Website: bh-photo
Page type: newsletter-management
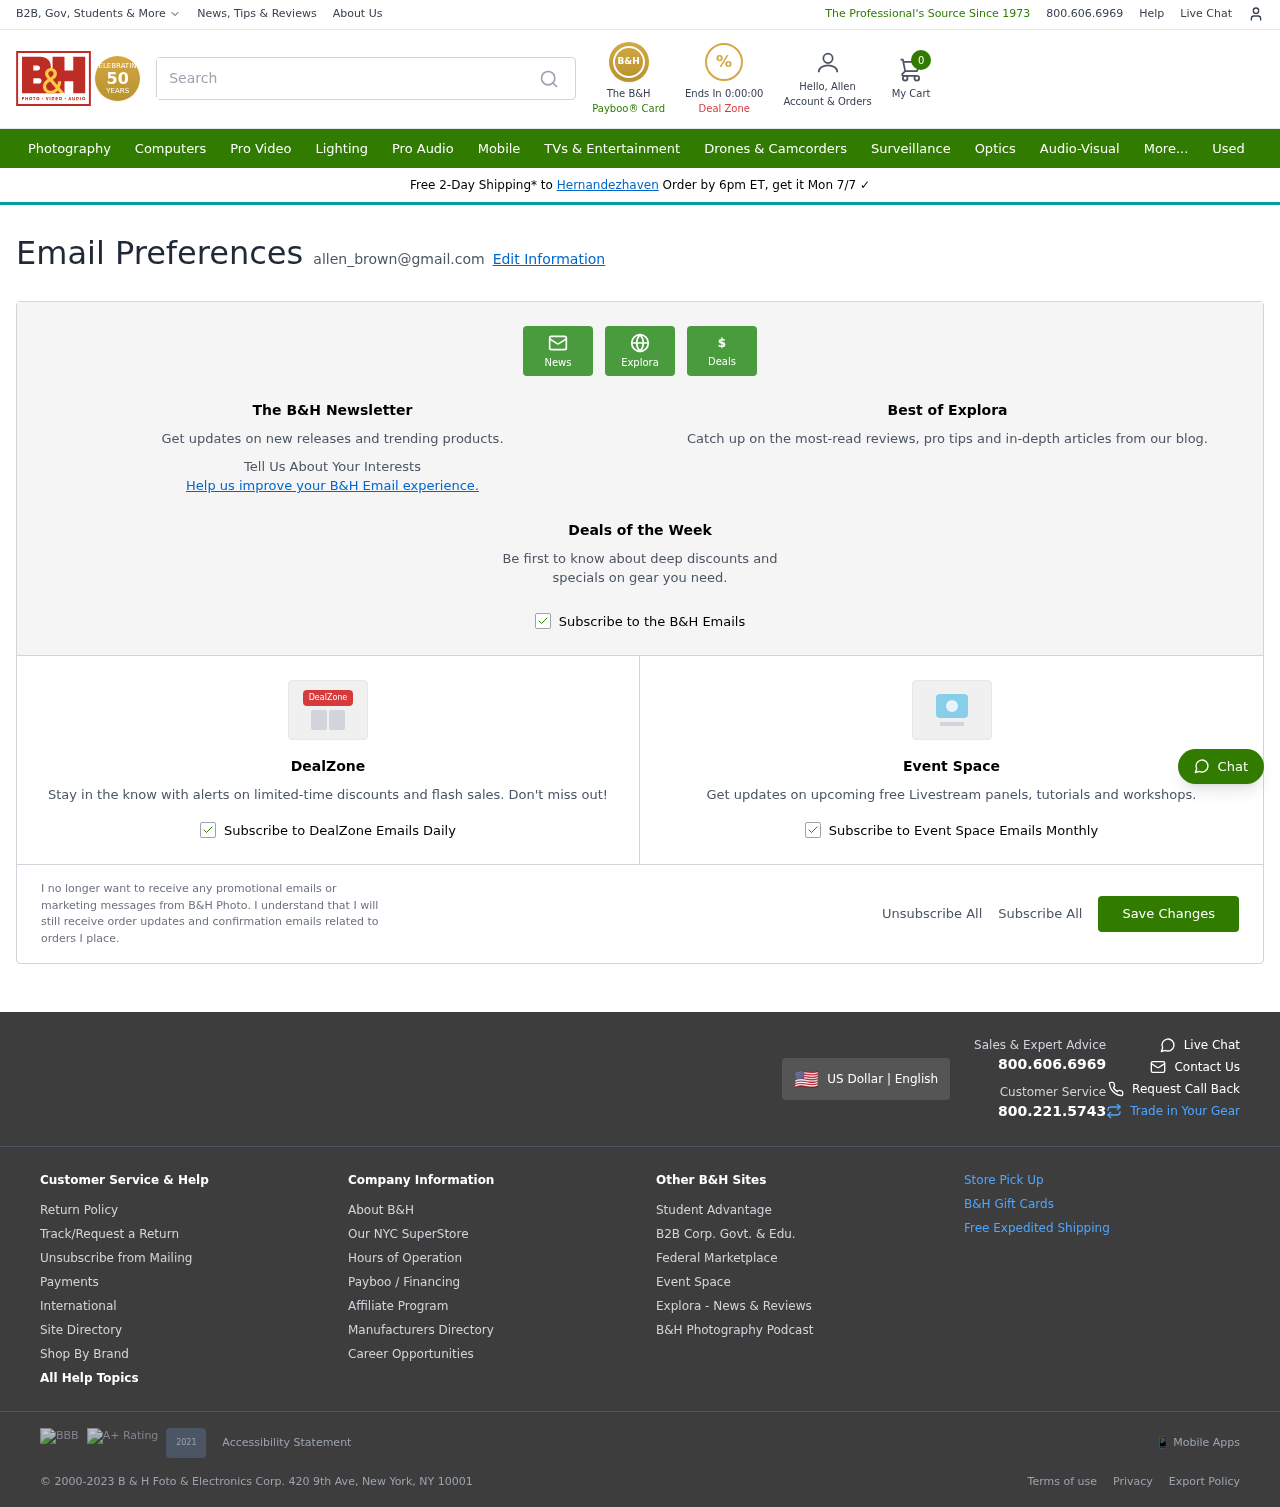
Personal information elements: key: PII_CITY
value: Hernandezhaven
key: PII_EMAIL
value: allen_brown@gmail.com
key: PII_FIRSTNAME
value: Allen
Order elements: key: ORDER_DEAL_END
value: Ends In 0:00:00
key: ORDER_NUM_ITEMS
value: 0
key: ORDER_DELIVERY_DATE
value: Mon 7/7
Search elements: key: HEADER_SEARCH
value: Search